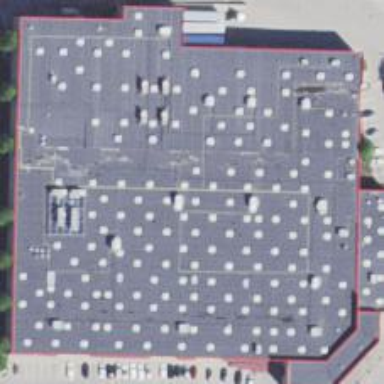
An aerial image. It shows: Retail building with wholesale shop.